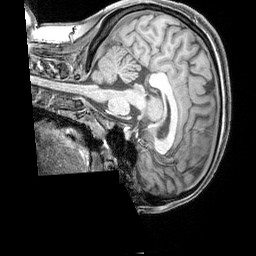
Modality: T1w
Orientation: sagittal
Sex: female
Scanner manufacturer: siemens
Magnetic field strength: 3 T
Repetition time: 2.3 s
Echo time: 0.00226 s